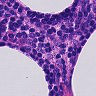
Metastatic tissue present: no